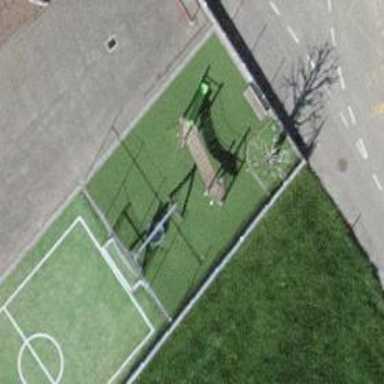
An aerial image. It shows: Playground area for leisure land.